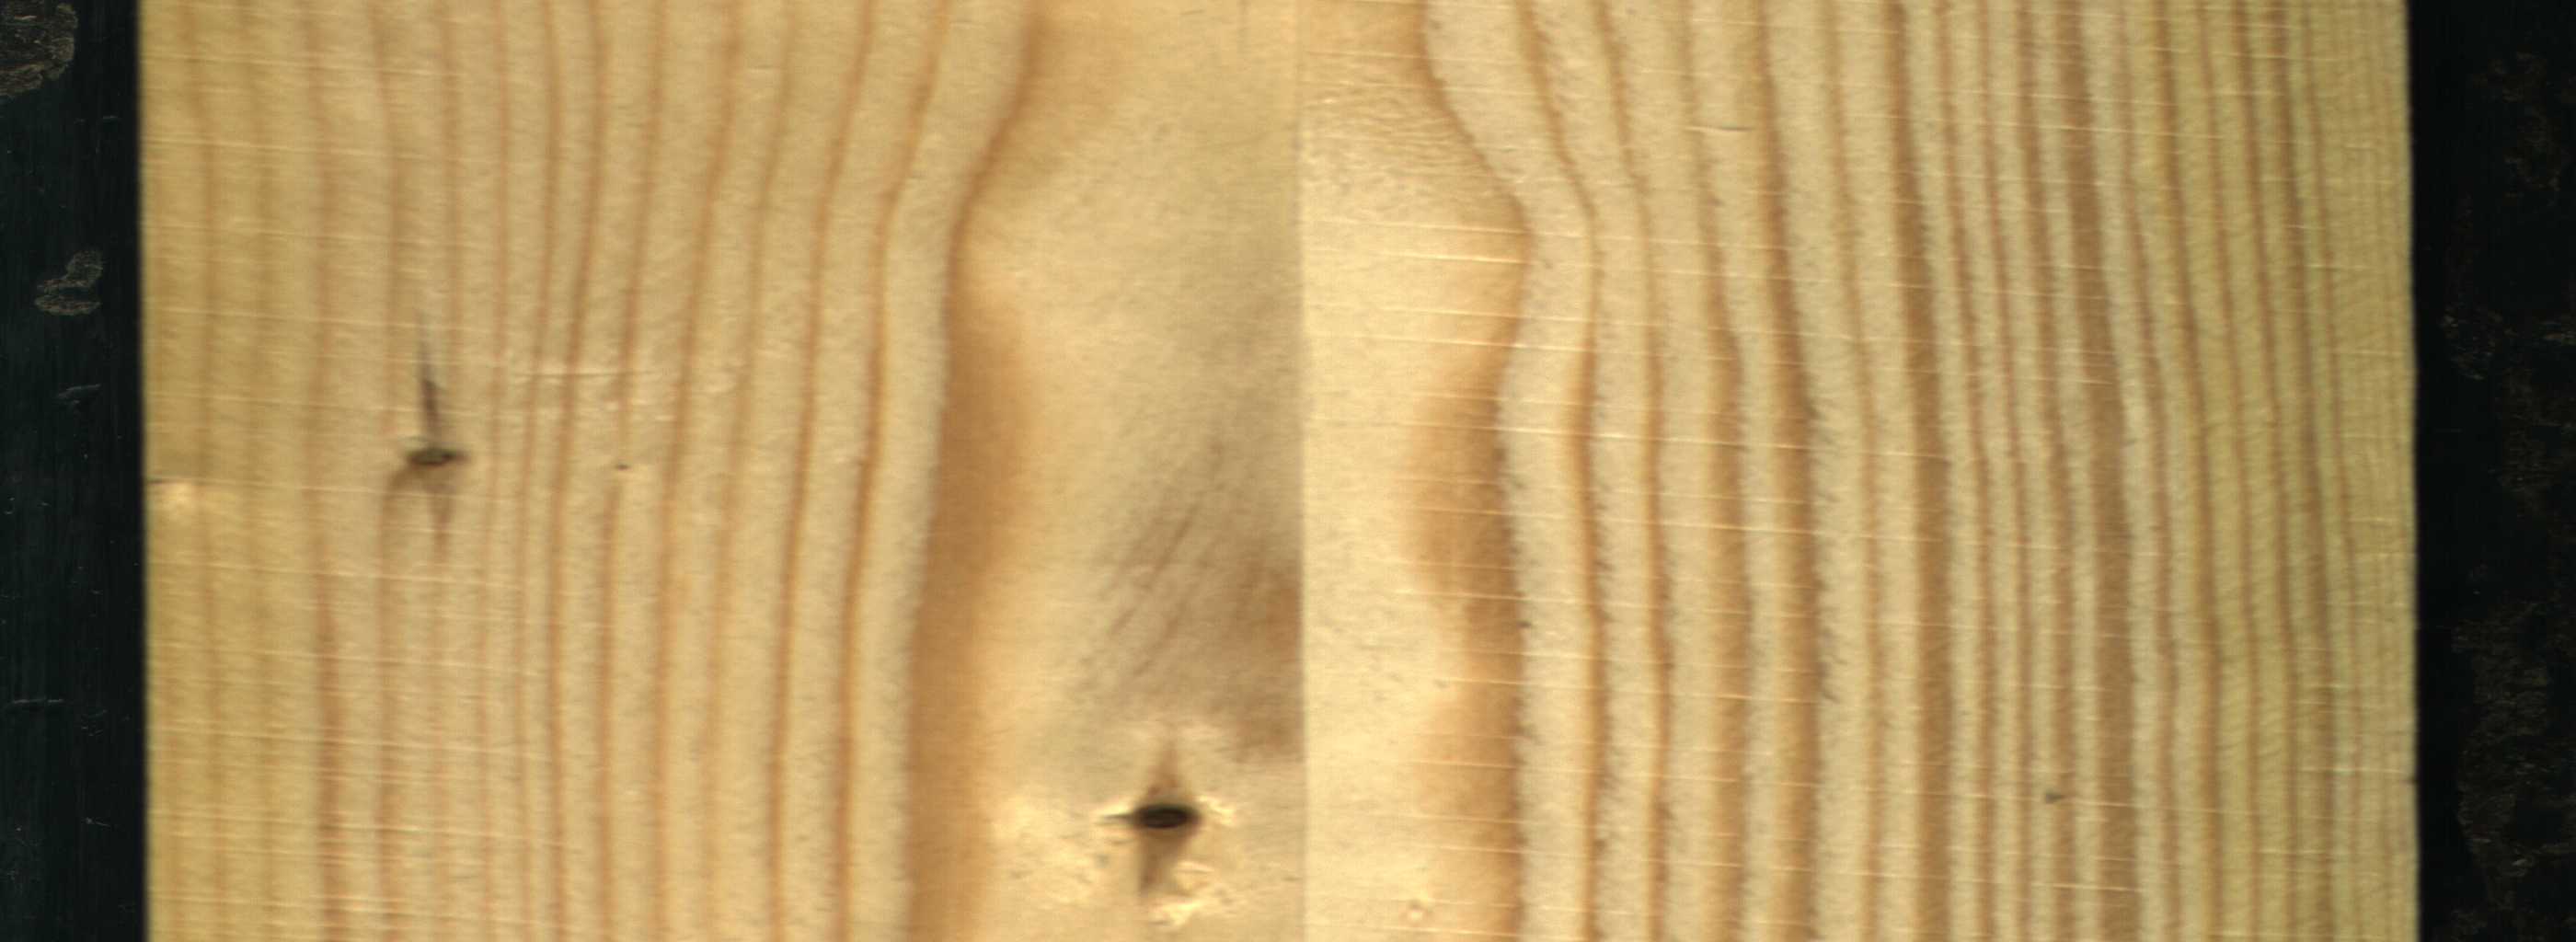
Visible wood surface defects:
Dead_Knot
Live_Knot